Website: crate-barrel
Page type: delivery-shipping
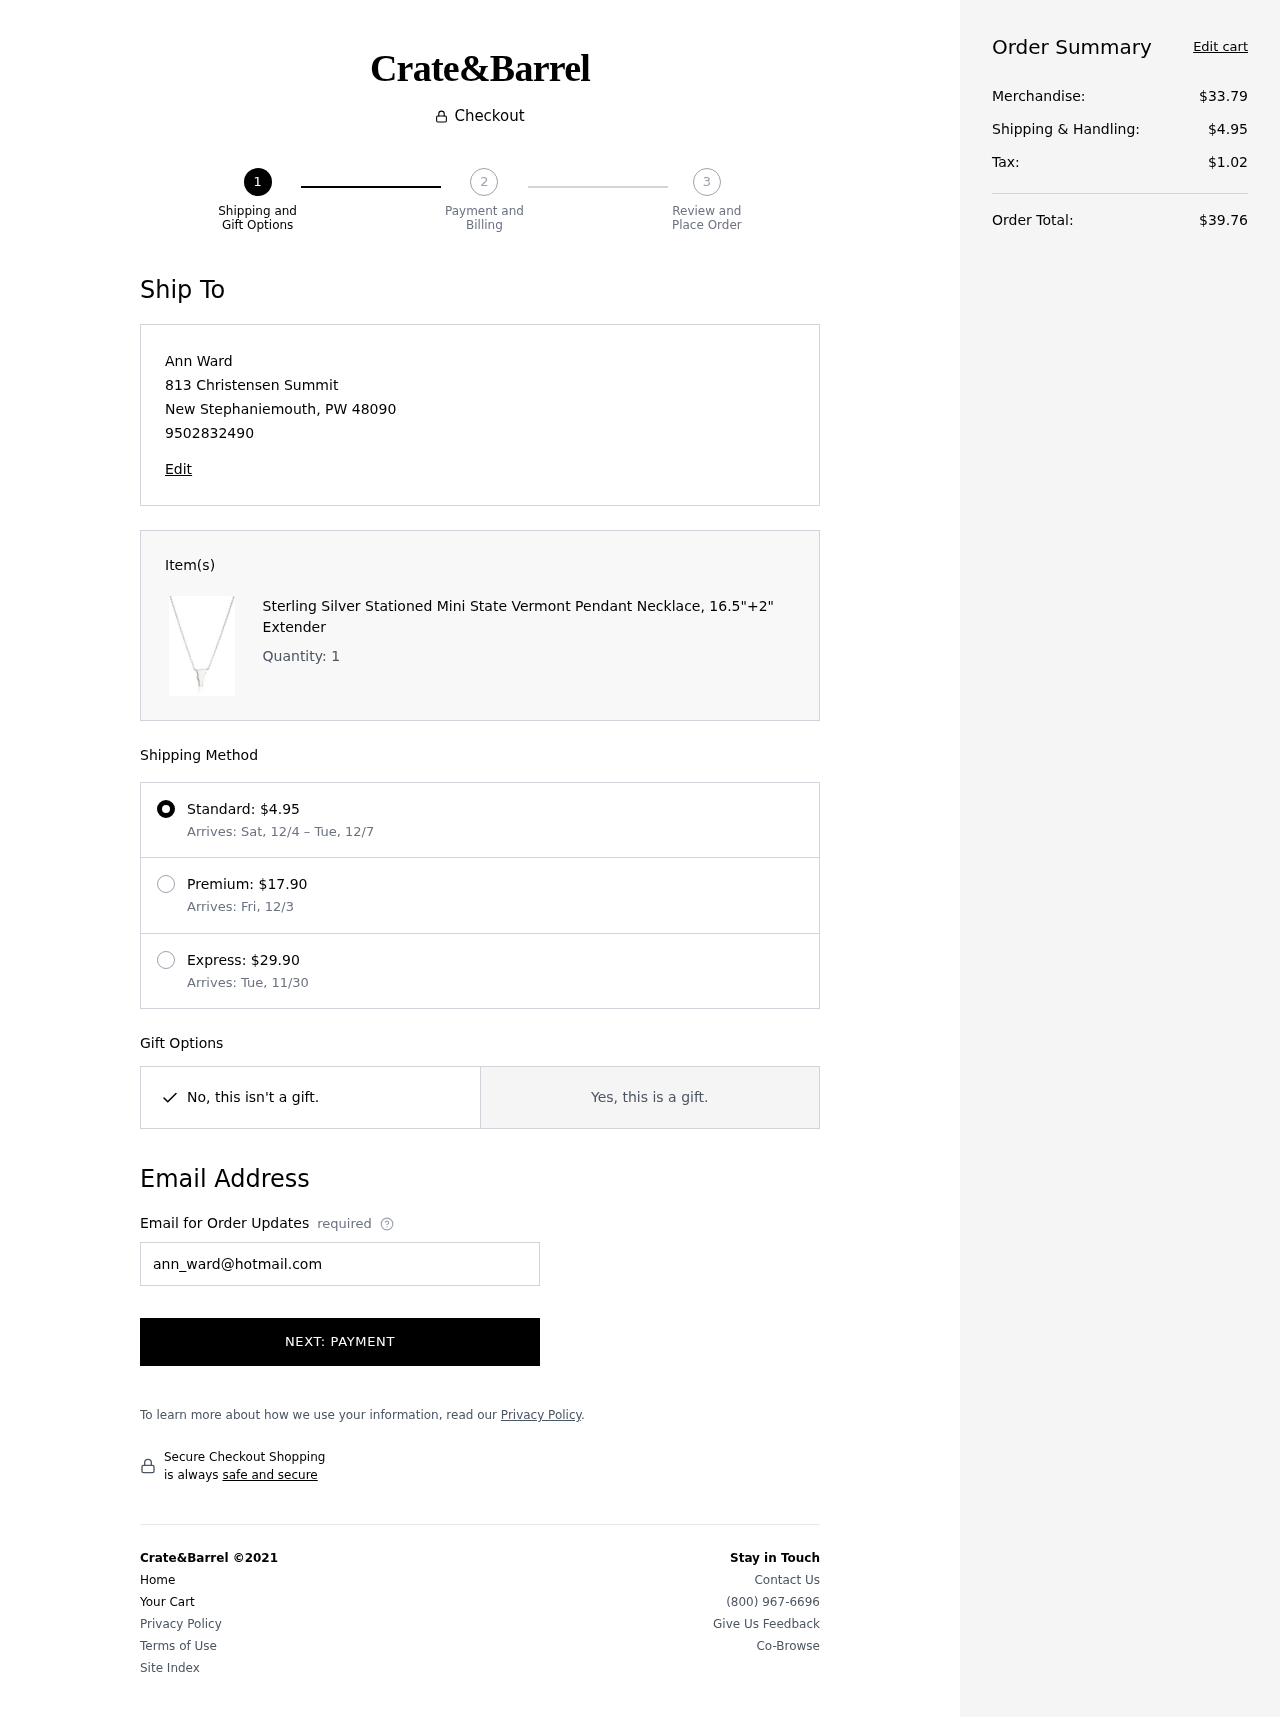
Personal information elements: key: PII_CITY
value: New Stephaniemouth
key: PII_EMAIL
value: ann_ward@hotmail.com
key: PII_FULLNAME
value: Ann Ward
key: PII_PHONE
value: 9502832490
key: PII_POSTCODE
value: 48090
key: PII_STATE_ABBR
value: PW
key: PII_STREET
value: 813 Christensen Summit
Product elements: key: PRODUCT1_NAME
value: Sterling Silver Stationed Mini State Vermont Pendant Necklace, 16.5"+2" Extender
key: PRODUCT1_QUANTITY
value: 1
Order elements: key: ORDER_SHIPPING_COST
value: $4.95
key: ORDER_SHIPPING_DATE
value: Sat, 12/4
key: ORDER_DELIVERY_DATE
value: Tue, 12/7
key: ORDER_SHIPPING_COST2
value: $17.90
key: ORDER_DELIVERY_DATE2
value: Arrives: Fri, 12/3
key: ORDER_SHIPPING_COST3
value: $29.90
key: ORDER_DELIVERY_DATE3
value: Arrives: Tue, 11/30
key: ORDER_SUBTOTAL
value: $33.79
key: ORDER_TAX
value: $1.02
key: ORDER_TOTAL
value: $39.76